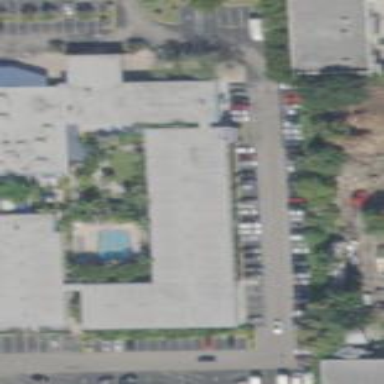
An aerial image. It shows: Motel building.